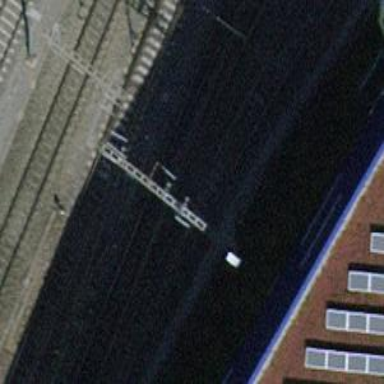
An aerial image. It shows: Railway switch.